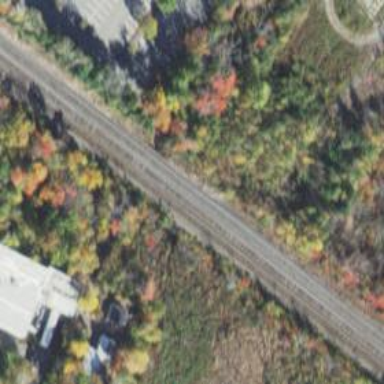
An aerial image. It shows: Abandoned railway.